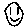
Label: smiley face